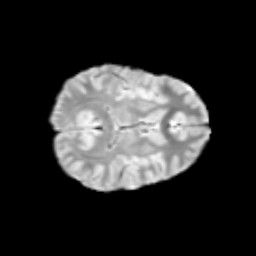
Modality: T2w
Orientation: axial
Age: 10
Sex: female
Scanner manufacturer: siemens
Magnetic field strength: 3 T
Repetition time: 3.8 s
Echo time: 0.07 s